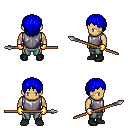
a pixel art fantasy rpg character, male body template, human, tanned skin, steel chest armor, teal pants, blue plain hairstyle, gold gloves, black shoes, spear, four views (front, back, left, right), 2x2 character sprite sheet, small pixel art, hard edges, no anti-aliasing